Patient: sex M, age 71
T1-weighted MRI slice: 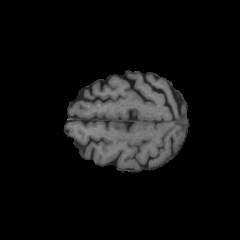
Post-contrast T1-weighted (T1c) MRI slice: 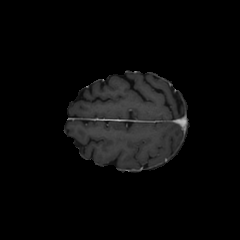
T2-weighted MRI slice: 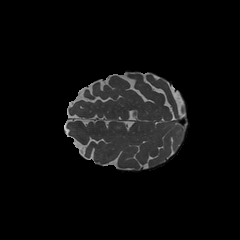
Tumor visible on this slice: no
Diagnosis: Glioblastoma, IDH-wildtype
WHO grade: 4